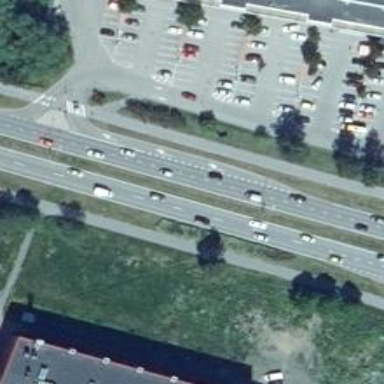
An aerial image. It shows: Primary road with asphalt surface.